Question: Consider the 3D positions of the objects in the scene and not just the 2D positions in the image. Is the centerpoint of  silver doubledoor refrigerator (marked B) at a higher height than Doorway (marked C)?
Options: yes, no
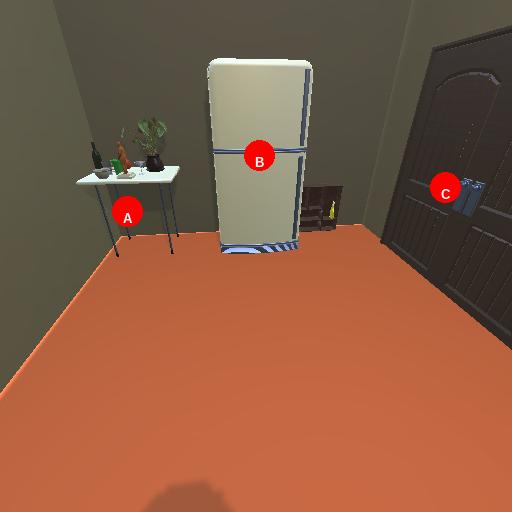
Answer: yes